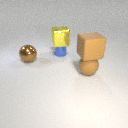
large brown rubber sphere to the right of small blue metal cylinder